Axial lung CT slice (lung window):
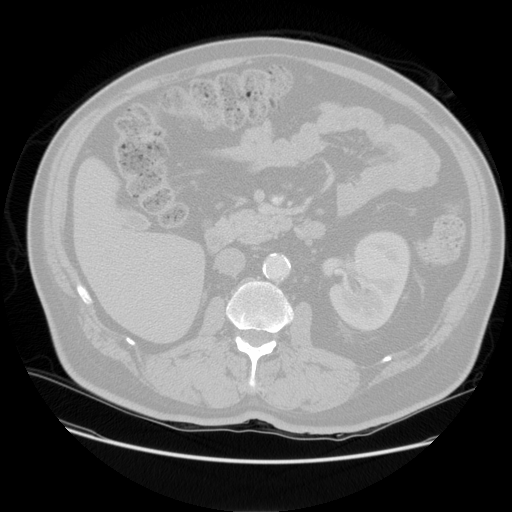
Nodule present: no